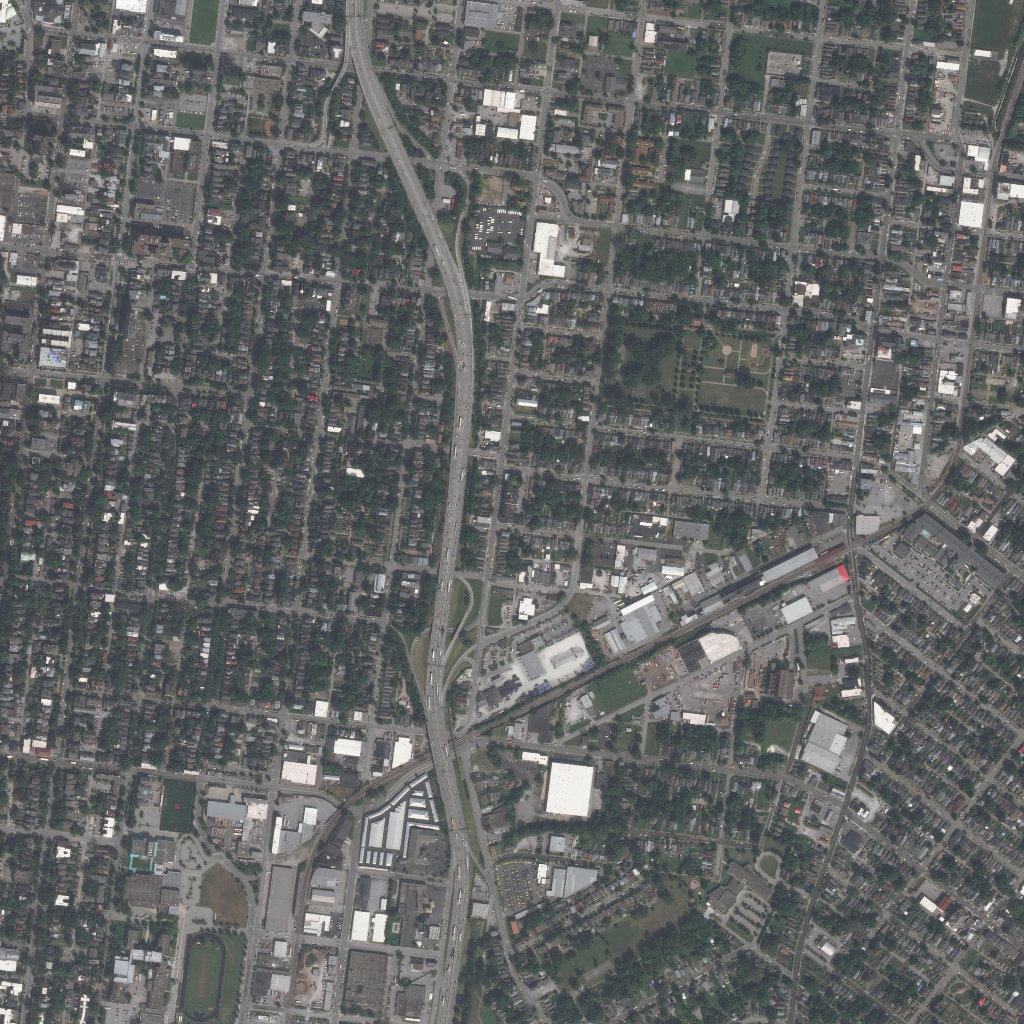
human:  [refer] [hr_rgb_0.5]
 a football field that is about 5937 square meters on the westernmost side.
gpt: <box>[[15, 76, 19, 81, 0]]</box>